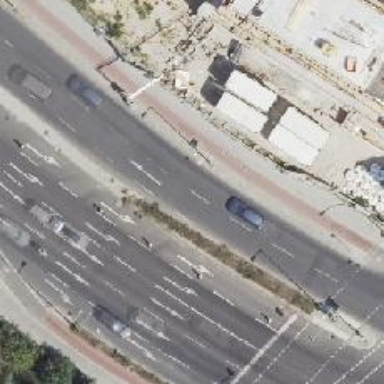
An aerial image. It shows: Secondary road with asphalt surface. It has cycle track on the right side and is dual carriageway.